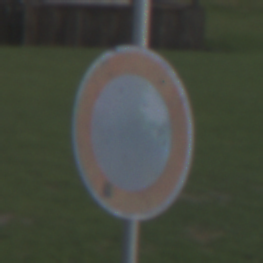
Verkehrszeichen: VerbotFahrzeugeAllerArt
Umgebung: Outdoor, RoadRail
Tageszeit: SunriseSunset
Wetter: PartlyCloudy
Licht: Natural
Jahreszeit: NotSpecified
Kontrast: LowContrast